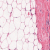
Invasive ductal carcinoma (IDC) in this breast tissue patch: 0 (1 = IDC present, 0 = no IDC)